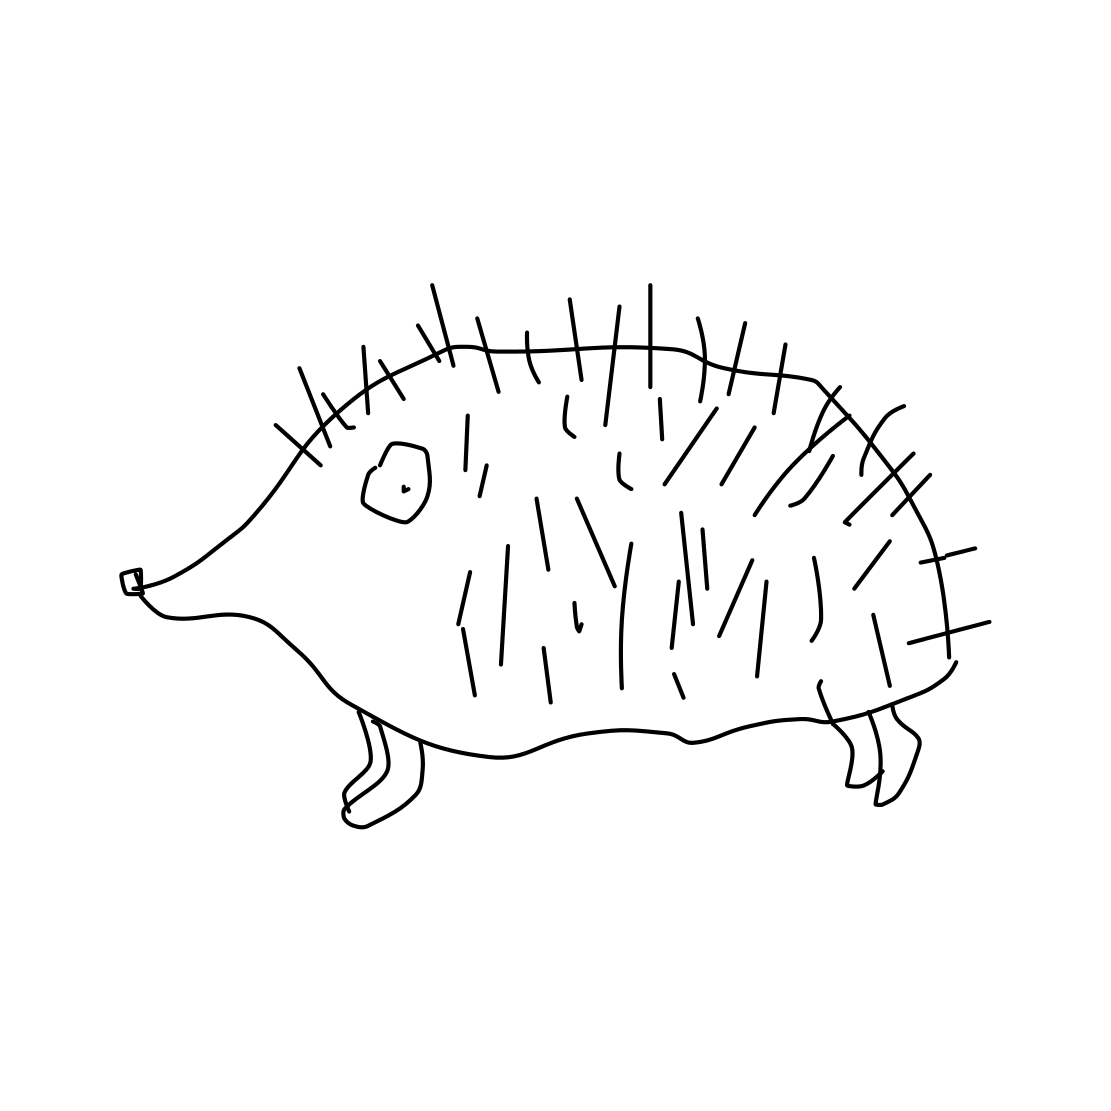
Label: hedgehog